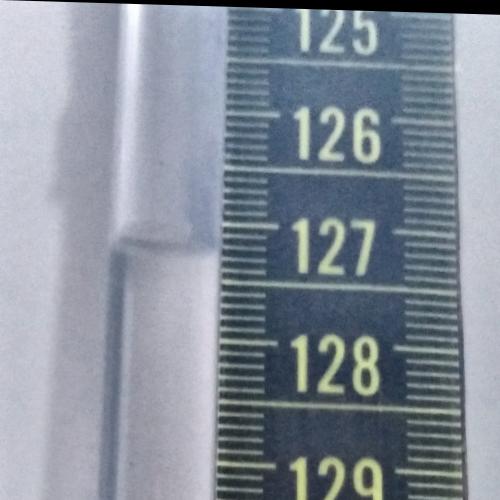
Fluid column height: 127.2 cm